Question: I am trying to add a sidebar to my website.
I've been trying to create a 'div' that will function as the menu, with the following code:
'''
<div style="">
<div style="display:inline;width:70%;">
hey
</div>
<div style="float:left;width:20%;">
<div style="background-color:#F2F2F2;font-weight:bold;padding:7px;">Title</div>
text<br /><br />f
</div>
</div>
'''
Then, I got the following results:

The sidebar goes through another 'div', and does not function as an individual 'div'.
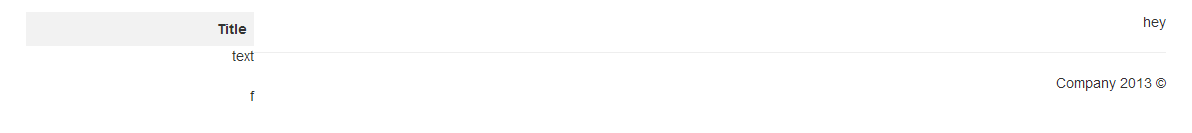
Answer: You need to clear your float to resolve this issue.
'''
<div style="clear:left;">&nbsp;</div>
'''